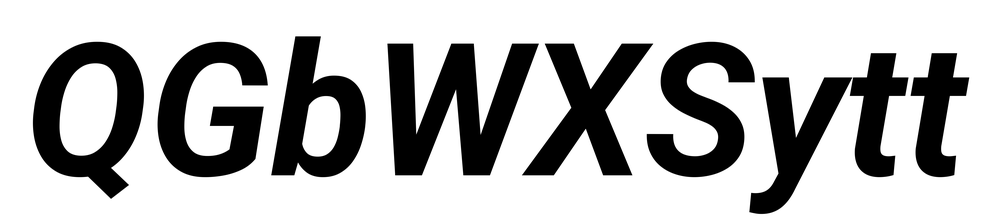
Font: Roboto-Italic_Bold_Italic